Aerial crown-view tile of a tropical tree (Barro Colorado Island, Panama), acquired 20241112:
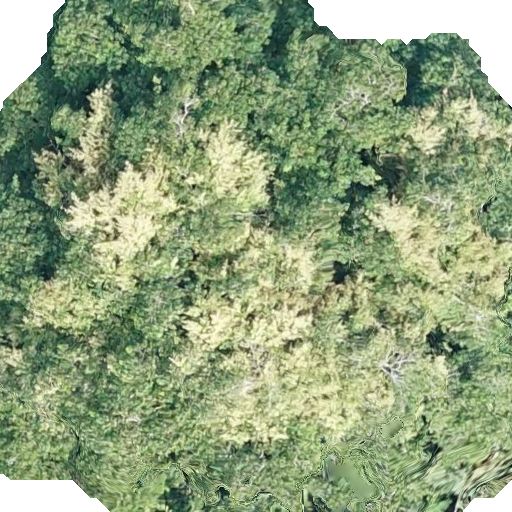
Species: Hura crepitans
GBIF accepted scientific name: Hura crepitans
Crown area: 464.433 m²